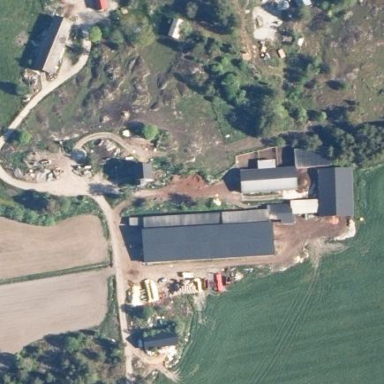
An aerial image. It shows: Farmyard area.